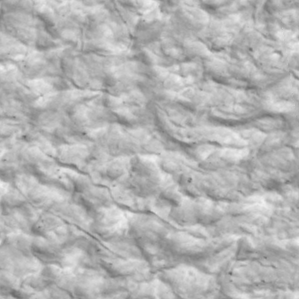
Label: non_frost